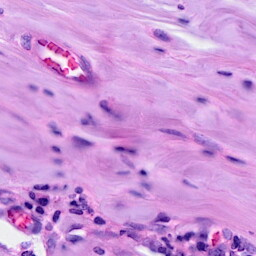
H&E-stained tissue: Breast